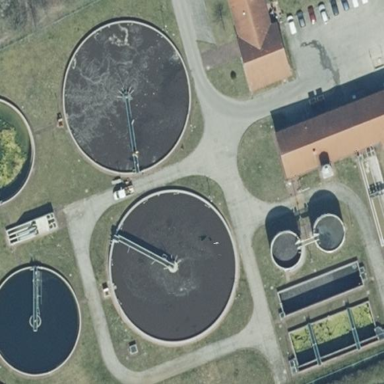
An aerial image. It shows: Wastewater plant.